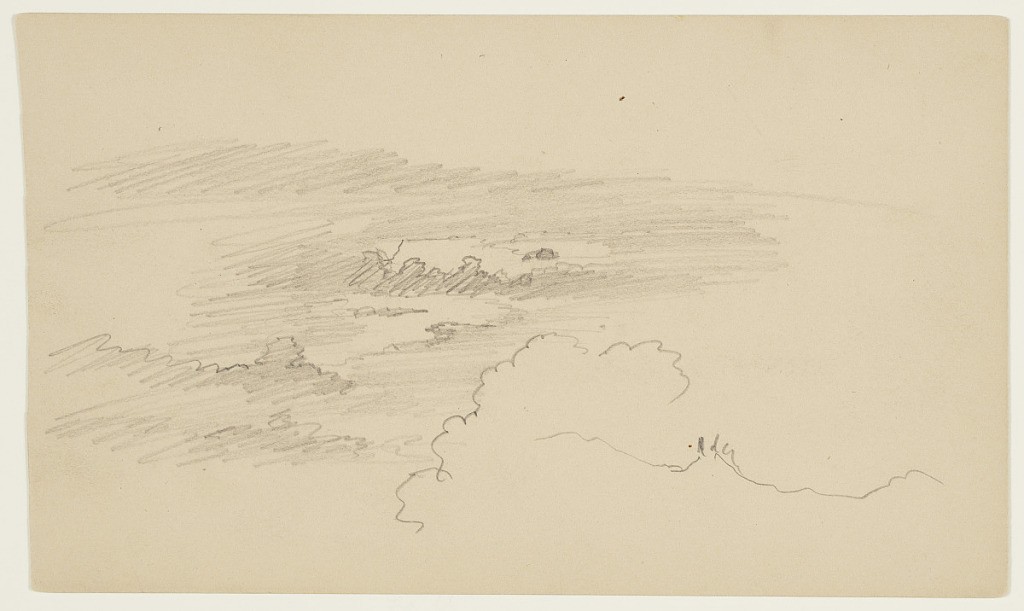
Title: Cloud Sketch, Hudson, New York
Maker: Frederic Edwin Church, American, 1826–1900
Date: possibly 1873
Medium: Graphite on off-white wove paper; verso: graphite
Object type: drawing
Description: Atmosphere sketch showing a view of dark and billowing clouds over a mountain ridge near Hudson, New York. At lower center, large, billowing, white cloud is loosely rendered above a sharply undulating mountain ridge at lower right. In the background at left, several layers of shaded, puffy clouds are visible in an otherwise dark sky.

Verso: Landscape sketch showing a view of Hudson River Valley at twilight, looking south from the artist's property in Hudson, New York, known as Olana. A wide portion of the Hudson River near the village of Catskill is visible in the middle distance at center, flanked by dark and loosely rendered banks. At right, the southern portion of the Catskill Escarpment forms a serrated horizon with Ashokan High Point and Overlook Mountain visible at center right. Dark, puffy clouds just above the horizon while the crescent moon is included at upper left.